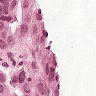
Metastatic tissue present: yes